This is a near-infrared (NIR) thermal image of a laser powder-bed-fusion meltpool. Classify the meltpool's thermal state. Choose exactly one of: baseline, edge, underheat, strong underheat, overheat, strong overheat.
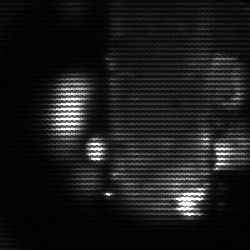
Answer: strong underheat